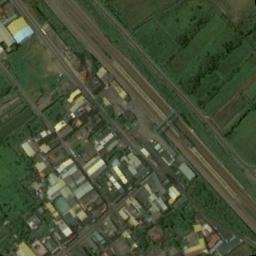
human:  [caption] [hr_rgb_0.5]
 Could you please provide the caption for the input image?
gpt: The railway station with some railways is between some fields and lots of houses .

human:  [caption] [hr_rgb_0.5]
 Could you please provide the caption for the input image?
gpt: A nice suburban railway station .

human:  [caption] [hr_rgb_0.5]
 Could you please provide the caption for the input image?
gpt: The railway station is next to some trees and grass .

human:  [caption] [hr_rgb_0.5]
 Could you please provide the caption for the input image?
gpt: There are many buildings and trees beside the railway station .

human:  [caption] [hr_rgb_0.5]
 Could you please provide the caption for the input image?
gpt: There are some green trees and meadows and buildings around the railway station .